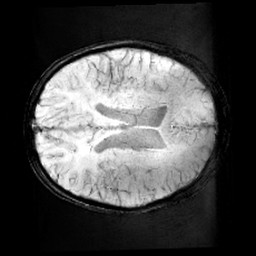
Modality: minIP
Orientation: axial
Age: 9
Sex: male
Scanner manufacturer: siemens
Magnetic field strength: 3 T
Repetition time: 0.027 s
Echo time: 0.02 s